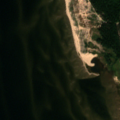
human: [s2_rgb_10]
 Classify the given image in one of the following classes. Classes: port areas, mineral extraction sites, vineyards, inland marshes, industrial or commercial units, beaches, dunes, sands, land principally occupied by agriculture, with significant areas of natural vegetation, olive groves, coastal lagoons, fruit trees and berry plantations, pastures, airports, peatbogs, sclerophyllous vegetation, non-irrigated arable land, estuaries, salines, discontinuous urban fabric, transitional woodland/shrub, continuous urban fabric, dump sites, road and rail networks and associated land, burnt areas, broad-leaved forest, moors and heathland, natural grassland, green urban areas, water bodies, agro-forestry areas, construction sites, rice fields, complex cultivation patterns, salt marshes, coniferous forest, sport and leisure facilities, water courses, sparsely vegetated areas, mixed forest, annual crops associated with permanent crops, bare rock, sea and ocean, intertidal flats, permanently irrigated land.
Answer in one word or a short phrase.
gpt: coniferous forest, mixed forest, sea and ocean